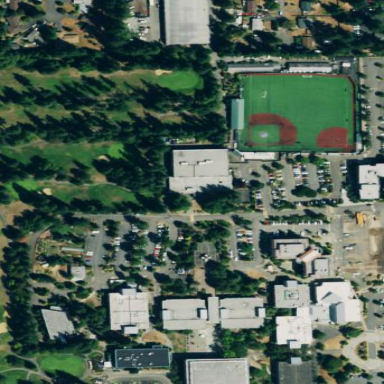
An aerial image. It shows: College or university.